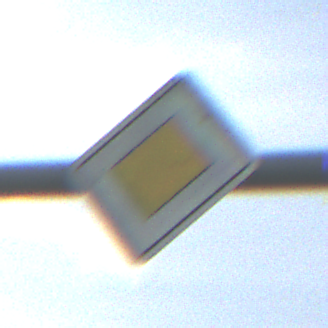
Verkehrszeichen: Vorfahrtsstrasse
Umgebung: Outdoor, Nature
Tageszeit: MorningAfternoon
Wetter: PartlyCloudy
Licht: Natural
Jahreszeit: NotSpecified
Kontrast: HighContrast